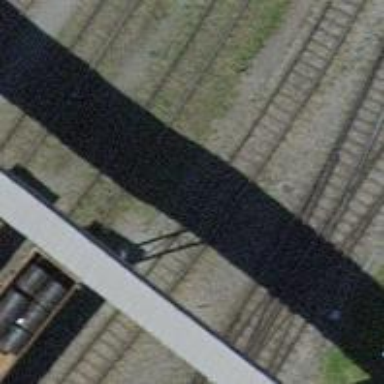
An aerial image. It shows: Single-track spur railway line.